Chest X-ray:
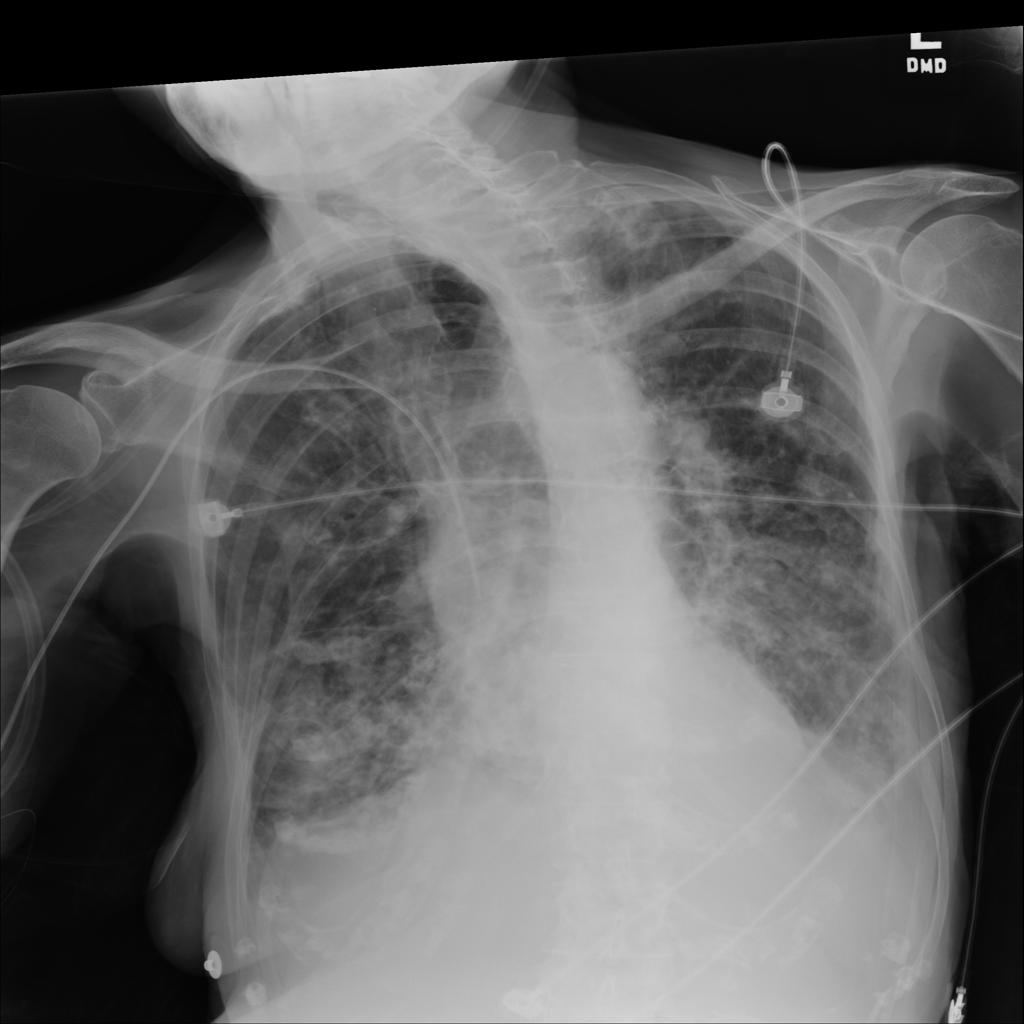
Findings: Consolidation, Effusion
No abnormal finding: no